Question: I want to make a tree/flowchart of following data which is properly indented with tabs:
'''
Vertebrates
fish
goldfish
clownfish
amphibian
frog
toad
reptiles
snake
lizard
turtle
tortoise
birds
sparrow
crow
parrot
mammals
dog
cat
horse
whale
'''
How can I convert this tree data to a flowchart (with arrows going from above downwards or from left to right) (proper position to be determined by counting the number of tabs in each row). I believe it can be done with "diagram" package (<URL> but could not figure out exact steps. Thanks for your help.
A rough sample desired output is given below. There could be boxes around text.

---
EDIT:
It should ideally be a flexible solution so that it works if levels are added or removed. For example adding 2 types of sparrows:
'''
Vertebrates
fish
goldfish
clownfish
amphibian
frog
toad
reptiles
snake
lizard
turtle
tortoise
birds
sparrow
house
factory
crow
parrot
crane
mammals
dog
cat
horse
whale
dat = structure(list(V1 = c("Vertebrates", NA, NA, NA, NA, NA, NA,
NA, NA, NA, NA, NA, NA, NA, NA, NA, NA, NA, NA, NA, NA, NA, NA,
NA), V2 = c(NA, "fish", NA, NA, "amphibian", NA, NA, "reptiles",
NA, NA, NA, NA, "birds", NA, NA, NA, NA, NA, NA, "mammals", NA,
NA, NA, NA), V3 = c(NA, NA, "goldfish", "clownfish", NA, "frog",
"toad", NA, "snake", "lizard", "turtle", "tortoise", NA, "sparrow",
NA, NA, "crow", "parrot", "crane", NA, "dog", "cat", "horse",
"whale"), V4 = c(NA, NA, NA, NA, NA, NA, NA, NA, NA, NA, NA,
NA, NA, NA, "house", "factory", NA, NA, NA, NA, NA, NA, NA, NA
)), .Names = c("V1", "V2", "V3", "V4"), class = "data.frame", row.names = c(NA,
-24L))
>
'''
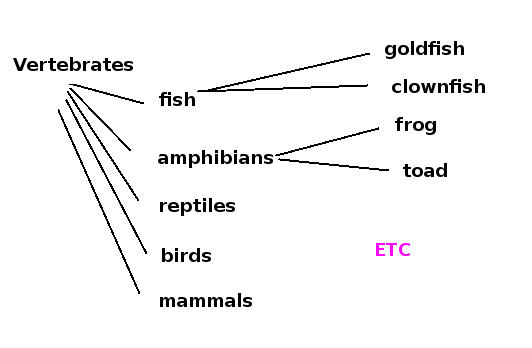
Answer: This is a rather convoluted way using 'igraph'. We need to arrange in to two columns, 'from' and 'to' indicating an arrow .
'''
library(zoo)
library(igraph)
# read tab delimited data - keep structure by setting "" to missing
# (would of been great if you had given this in a format easier to use)
dat <- read.table("test.txt", sep=" ", header=FALSE, fill=TRUE,
na.strings="", strip.white=TRUE, stringsAsFactors=FALSE)
head(dat, 7)
# V1 V2 V3
#1 Vertebrates <NA> <NA>
#2 <NA> fish <NA>
#3 <NA> <NA> goldfish
#4 <NA> <NA> clownfish
#5 <NA> amphibian <NA>
#6 <NA> <NA> frog
#7 <NA> <NA> toad
'''
Prepare data to graph
'''
# carry forward the last value in first two columns to impute missing
dat[1:2] <- sapply(dat[1:2], na.locf, na.rm=FALSE)
dat <- na.omit(dat)
# get edges for graph - we want two columns (from and to) for each edges
edges <- rbind(dat[1:2],setNames(dat[2:3],names(dat[1:2])))
# create graph
g <- graph.data.frame(edges)
# Plot graph
E(g)$curved <- 0
plot.igraph(g, vertex.size=0, edge.arrow.size=0 ,
layout=-layout.reingold.tilford(g)[,2:1])
'''
as there will be better ways to do this!!
'''
dat <- structure(list(V1 = c("Vertebrates", NA, NA, NA, NA, NA, NA,
NA, NA, NA, NA, NA, NA, NA, NA, NA, NA, NA, NA, NA, NA), V2 = c(NA,
"fish", NA, NA, "amphibian", NA, NA, "reptiles", NA, NA, NA,
NA, "birds", NA, NA, NA, "mammals", NA, NA, NA, NA), V3 = c(NA,
NA, "goldfish", "clownfish", NA, "frog", "toad", NA, "snake",
"lizard", "turtle", "tortoise", NA, "sparrow", "crow", "parrot",
NA, "dog", "cat", "horse", "whale")), .Names = c("V1", "V2",
"V3"), class = "data.frame", row.names = c(NA, -21L))
'''
---
: Update following new data
Calling your updated data'dat2'
'''
# To prepare the data
# carry forward the last value in columns if lower level (col to the right)
# is non-missing
dat2[1] <- na.locf(dat2[1], na.rm=FALSE)
for(i in ncol(dat2):2) {
dat2[[i-1]] <- ifelse(!is.na(dat2[[i]]), na.locf(dat2[[i-1]], na.rm=F),
dat2[[i-1]])
}
# get edges for graph
edges <- rbind(na.omit(dat2[1:2]),
do.call('rbind',
lapply(1:(ncol(dat2)-2), function(i)
na.omit(setNames(dat2[(1+i):(2+i)],
names(dat2[1:2])))))
)
'''
Then continue as before, to give